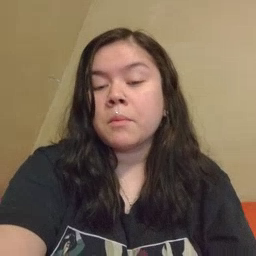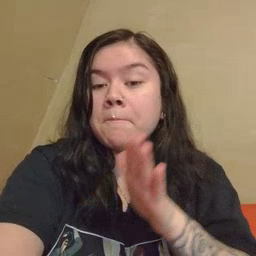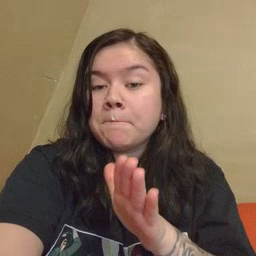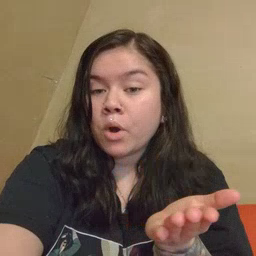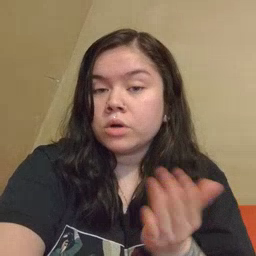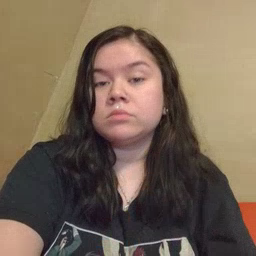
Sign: book